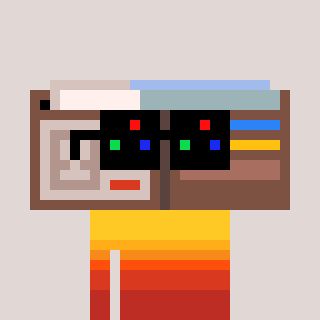
a pixel art character with square black sunglasses, a wallet-shaped head and a grayscale-colored body on a warm background